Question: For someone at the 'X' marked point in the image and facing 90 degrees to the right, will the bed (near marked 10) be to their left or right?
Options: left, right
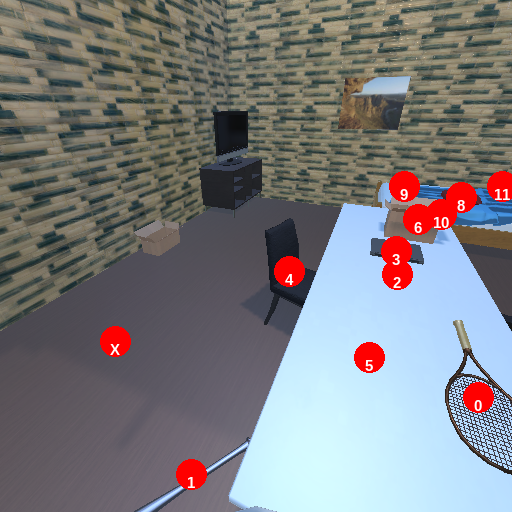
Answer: left